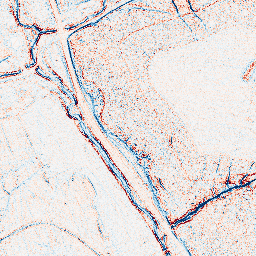
Category: edge_preserving
Decomposition family: anisotropic_diffusion
Decomposition parameters: iterations: 5
kappa: 30
gamma: 0.05
Upsampling method: quintic
Upsampling parameters: scale: 4
Upsampling scale: 4